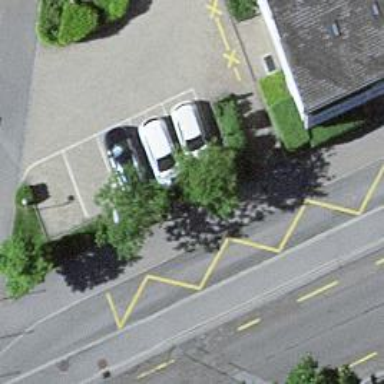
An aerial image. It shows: Bench for seating.